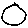
Label: circle